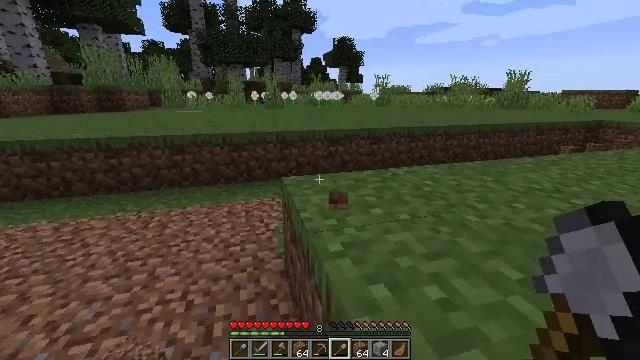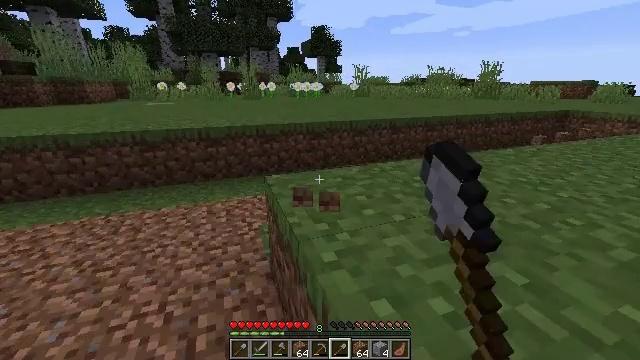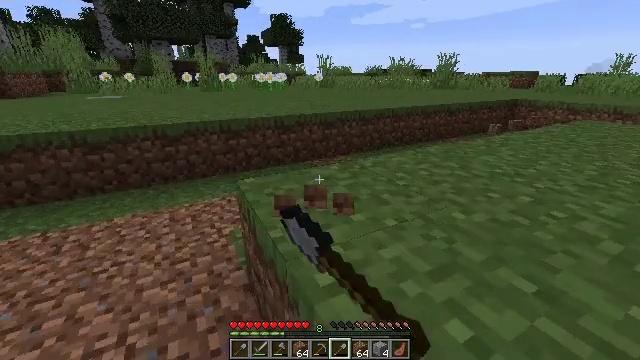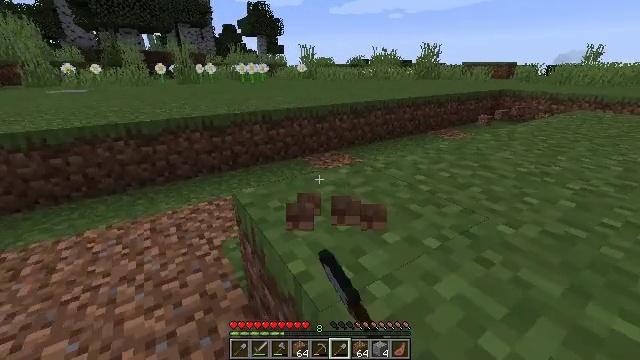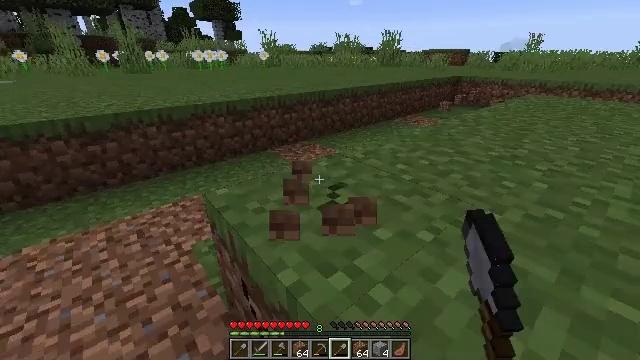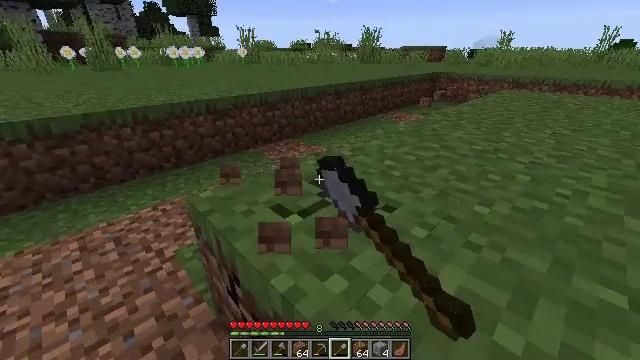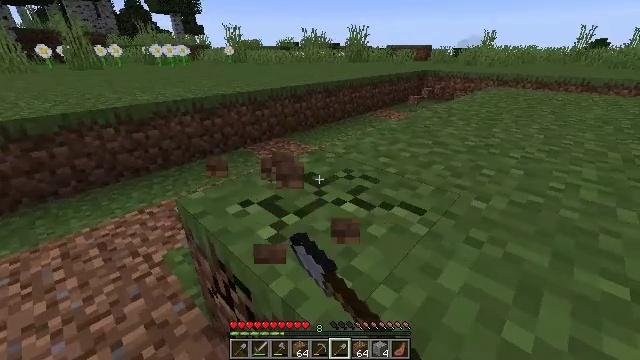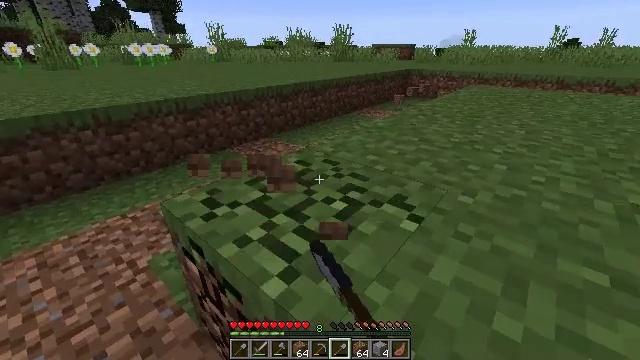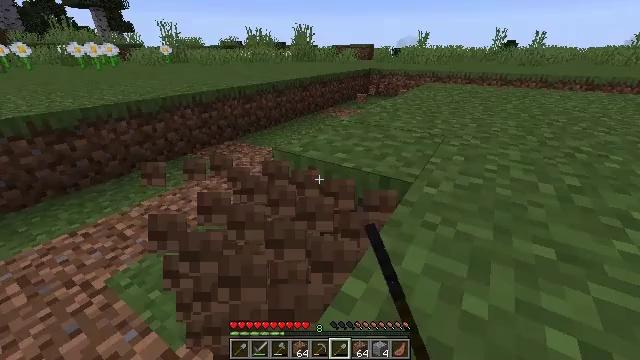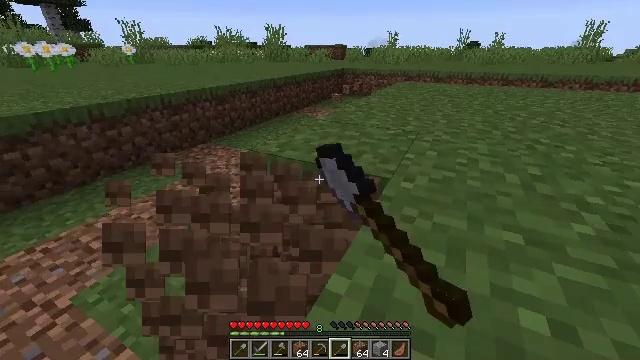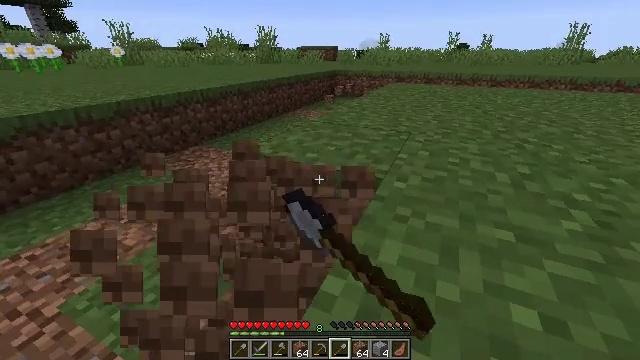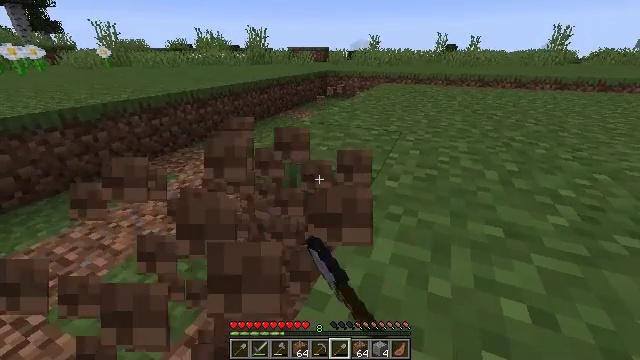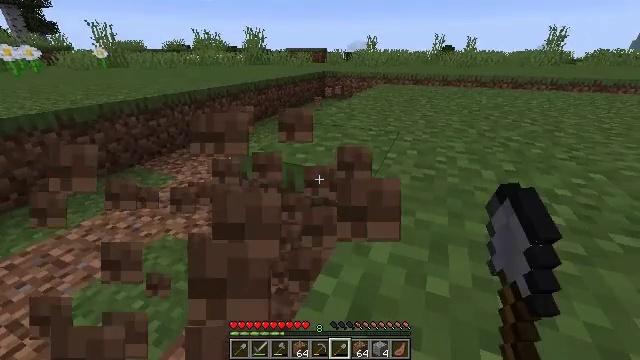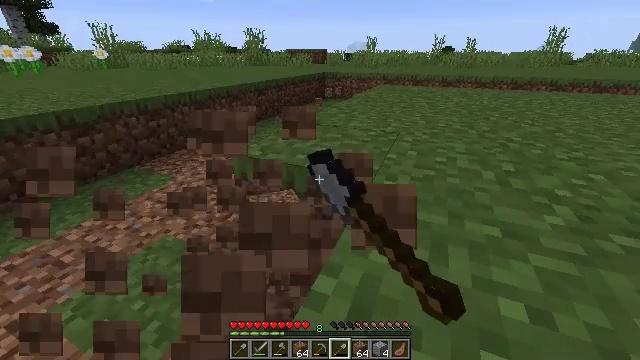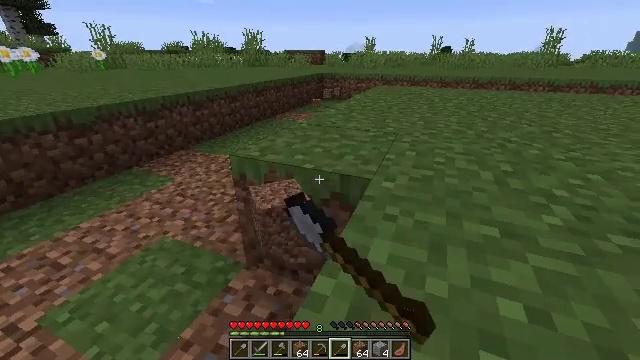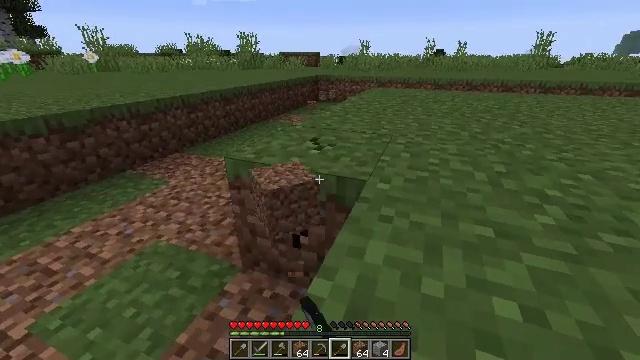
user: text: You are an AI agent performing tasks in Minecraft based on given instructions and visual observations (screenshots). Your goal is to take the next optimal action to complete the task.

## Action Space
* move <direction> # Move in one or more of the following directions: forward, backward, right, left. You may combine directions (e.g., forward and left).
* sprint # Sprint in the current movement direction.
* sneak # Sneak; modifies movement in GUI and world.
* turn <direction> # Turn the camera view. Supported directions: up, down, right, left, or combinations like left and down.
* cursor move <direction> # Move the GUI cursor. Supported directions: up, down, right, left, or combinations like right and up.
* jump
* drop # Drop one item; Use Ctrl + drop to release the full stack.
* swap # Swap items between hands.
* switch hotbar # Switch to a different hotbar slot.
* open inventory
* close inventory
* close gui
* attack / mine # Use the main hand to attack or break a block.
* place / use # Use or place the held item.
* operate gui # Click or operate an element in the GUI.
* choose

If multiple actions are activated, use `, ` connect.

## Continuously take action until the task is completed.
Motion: motion action
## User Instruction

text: Mine grass block from the ground.
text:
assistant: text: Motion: move forward, turn right and down, attack / mine
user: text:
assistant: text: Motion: move forward, turn right and down, attack / mine
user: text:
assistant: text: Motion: move forward, turn right and down, attack / mine
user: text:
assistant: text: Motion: turn right and down, attack / mine
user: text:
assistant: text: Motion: turn right, attack / mine
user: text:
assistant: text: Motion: turn right, attack / mine
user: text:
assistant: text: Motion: turn right, attack / mine
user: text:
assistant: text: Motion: turn right, attack / mine
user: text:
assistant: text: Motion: turn right, attack / mine
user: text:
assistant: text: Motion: turn right, attack / mine
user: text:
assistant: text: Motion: turn right, attack / mine
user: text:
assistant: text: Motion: attack / mine
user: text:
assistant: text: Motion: attack / mine
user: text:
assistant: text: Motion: attack / mine
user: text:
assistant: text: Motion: turn right, attack / mine
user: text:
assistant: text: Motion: turn right and up, attack / mine
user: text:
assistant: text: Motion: move forward, turn right and up, attack / mine
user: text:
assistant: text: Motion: move forward, attack / mine
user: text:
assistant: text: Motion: move forward, attack / mine
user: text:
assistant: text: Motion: move forward, attack / mine
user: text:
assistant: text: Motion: move forward, attack / mine
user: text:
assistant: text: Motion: move forward, attack / mine
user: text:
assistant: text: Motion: move forward, attack / mine
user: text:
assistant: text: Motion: move forward, attack / mine
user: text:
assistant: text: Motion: move forward, turn right, attack / mine
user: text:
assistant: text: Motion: move forward, turn right and up, attack / mine
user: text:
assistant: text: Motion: move forward, turn right, attack / mine
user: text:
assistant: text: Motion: move forward, turn right, attack / mine
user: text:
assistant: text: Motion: move forward, attack / mine
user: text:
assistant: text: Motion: move forward, attack / mine